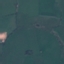
Land use / land cover: Pasture